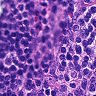
Metastatic tissue present: no